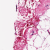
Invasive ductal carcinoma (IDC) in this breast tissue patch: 0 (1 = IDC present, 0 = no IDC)